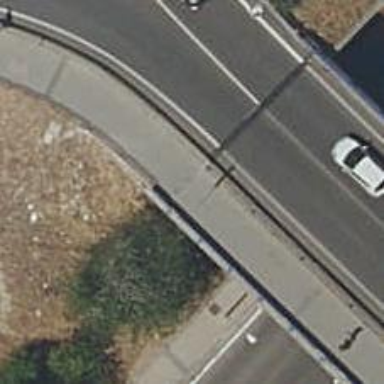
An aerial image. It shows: Footway on bridge with paving stones surface.